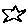
Label: star